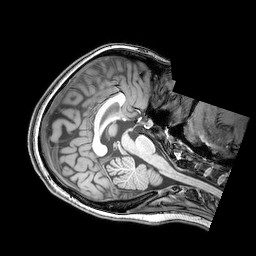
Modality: T1w
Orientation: axial